Here is the wavelet time-frequency representation (scalogram) of a rolling-element bearing's vibration measurement. Diagnose the bearing from this image, choosing from: normal, inner_race, outer_race, ball.
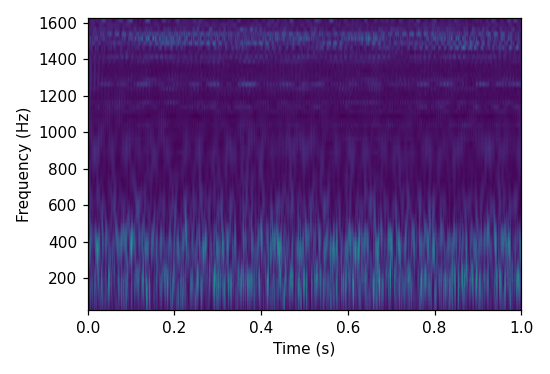
Answer: ball